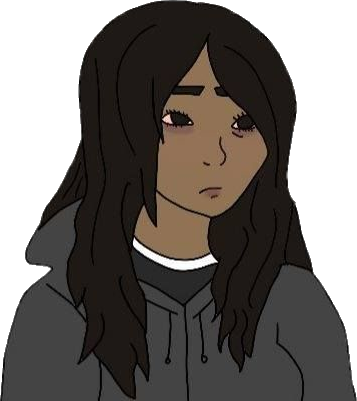
Label: 5_Blackjak